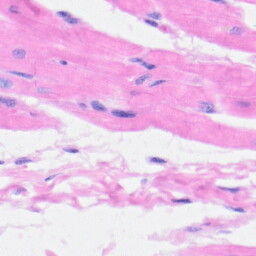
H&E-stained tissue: Heart